Here is the raw acceleration-versus-time signal recorded on a bearing housing. Classify the bearing condition as one of: normal, inner_race, outer_race, ball.
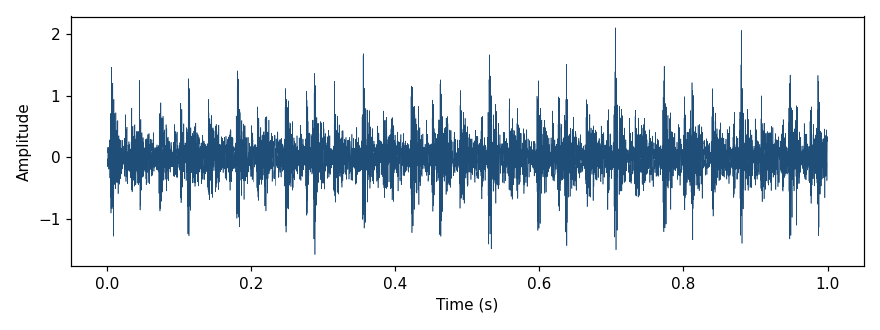
Answer: outer_race